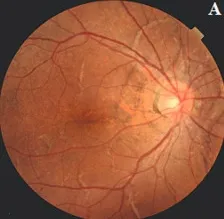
Fundus picture and FFA findings of case 3:. RE posterior pole shows AS, comet-tail lesions in mid peripheral retina.
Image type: ophthalmic_imaging (fundus_photograph)